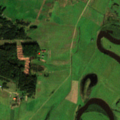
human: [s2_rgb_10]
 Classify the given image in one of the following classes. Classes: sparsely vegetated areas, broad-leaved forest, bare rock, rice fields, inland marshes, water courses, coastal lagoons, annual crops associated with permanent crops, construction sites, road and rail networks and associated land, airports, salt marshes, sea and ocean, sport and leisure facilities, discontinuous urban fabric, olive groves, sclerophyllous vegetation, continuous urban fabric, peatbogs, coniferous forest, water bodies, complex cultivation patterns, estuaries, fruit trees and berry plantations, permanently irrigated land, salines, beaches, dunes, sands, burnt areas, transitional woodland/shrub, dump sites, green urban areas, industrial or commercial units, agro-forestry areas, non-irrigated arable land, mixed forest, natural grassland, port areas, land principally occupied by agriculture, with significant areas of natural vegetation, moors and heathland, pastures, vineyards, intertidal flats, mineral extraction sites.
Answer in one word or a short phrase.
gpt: pastures, land principally occupied by agriculture, with significant areas of natural vegetation, coniferous forest, water courses